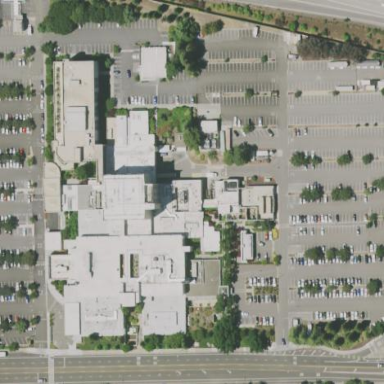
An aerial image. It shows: Hospital providing healthcare services.